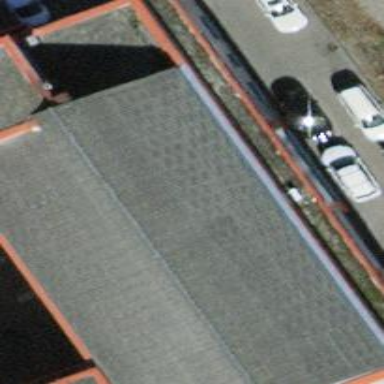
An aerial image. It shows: Car repair shop.